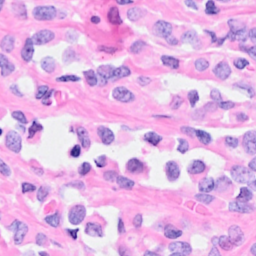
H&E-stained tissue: Breast